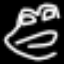
Label: frog